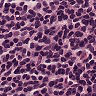
Metastatic tissue present: no